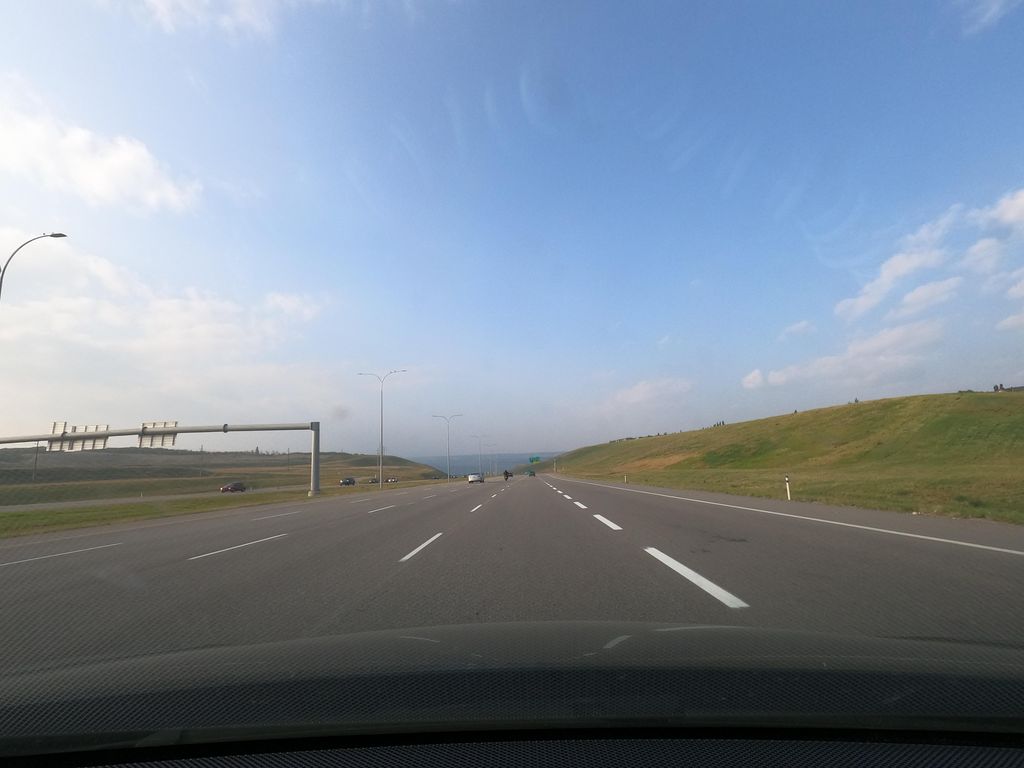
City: calgary